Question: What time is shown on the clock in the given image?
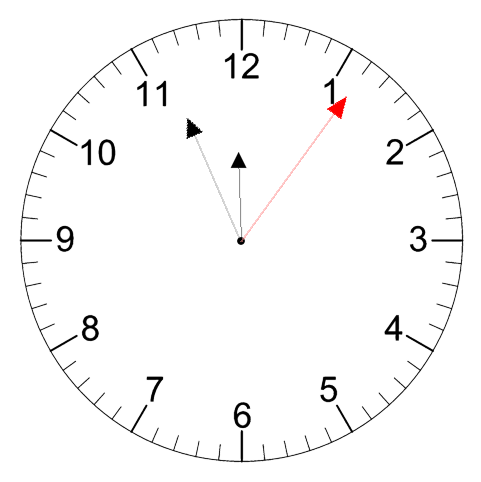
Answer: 11:56:06